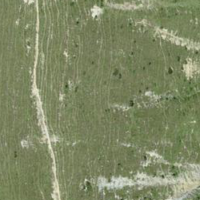
EUNIS habitat code: 26
Species observed at this site:
Oenanthe oenanthe